Aerial crown-view tile of a tropical tree (Barro Colorado Island, Panama), acquired 20250217:
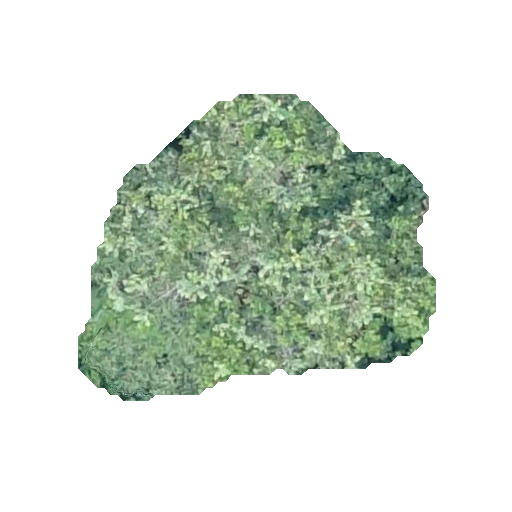
Species: Zanthoxylum ekmanii
GBIF accepted scientific name: Zanthoxylum ekmanii
Crown area: 116.898 m²